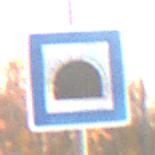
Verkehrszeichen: Tunnel
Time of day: SunriseSunset
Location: Roofed (Suburban)
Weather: Clear
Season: NotSpecified
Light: Natural